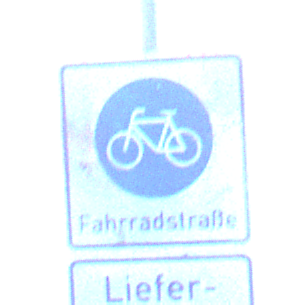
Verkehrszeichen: BeginnFahrradstrasse
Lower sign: BesondereFahrzeugeUndTransportgueter5
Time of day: MorningAfternoon
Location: Outdoor (Nature)
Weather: PartlyCloudy
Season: NotSpecified
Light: Natural